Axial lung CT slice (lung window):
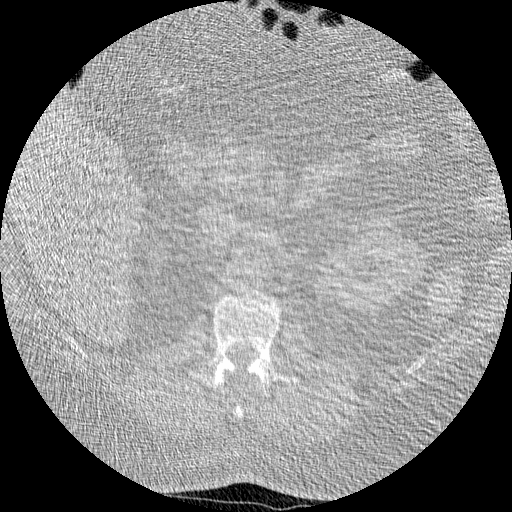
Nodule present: no